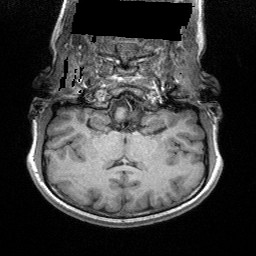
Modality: T1w
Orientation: sagittal